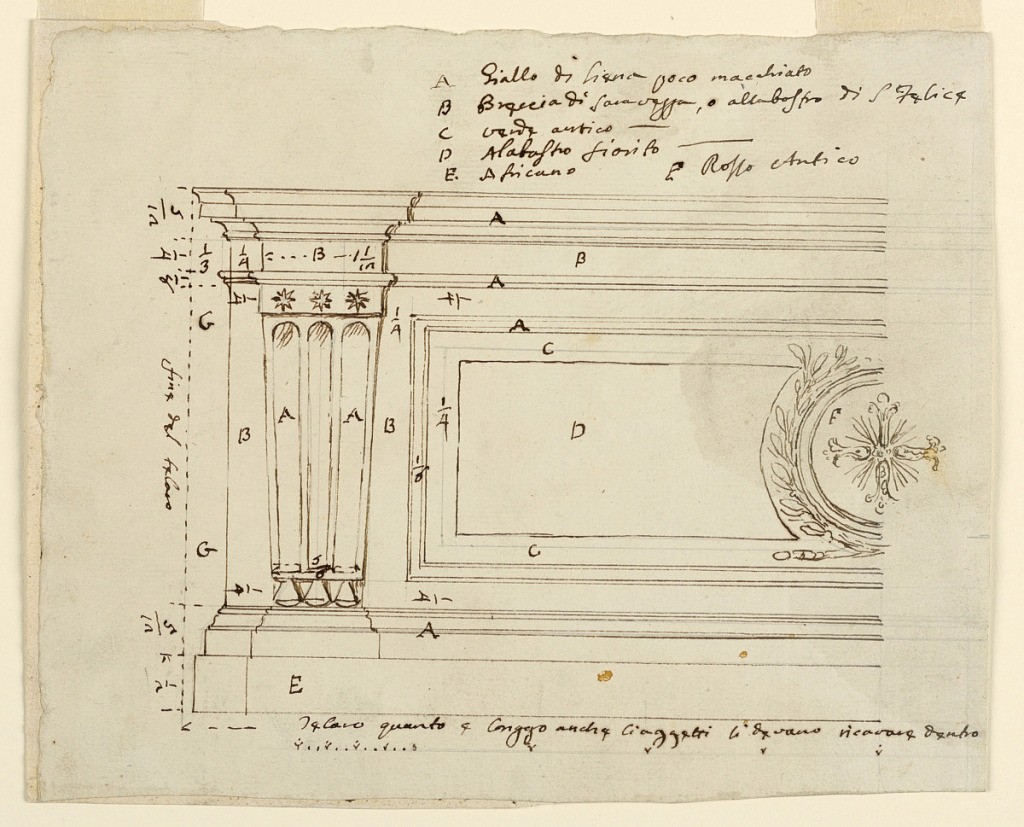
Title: Altar mensa
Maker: Giuseppe Barberi, Italian, 1746–1809
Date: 1746-1809
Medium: Pen and brown ink, brush and brown wash, graphite on lined blued-white laid paper
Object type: Drawing
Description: With slight variations, like -1365. The framings of the front panels have been altered, and two crossed laurel branches around the central one have been added. The left half. The dimensions are inscribed. Beside are measurements of moldings. Written below: "Telaro quanto e longo ache li aggetti devano ricavare dentro". Below a scale.